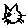
Label: cat